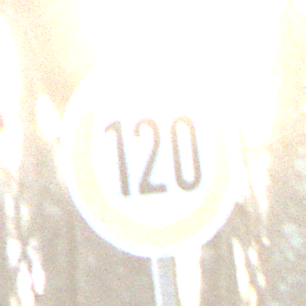
Verkehrszeichen: Geschwindigkeit120
Umgebung: Outdoor, Nature
Tageszeit: SunriseSunset
Wetter: Clear
Licht: Natural
Jahreszeit: Winter
Kontrast: LowContrast